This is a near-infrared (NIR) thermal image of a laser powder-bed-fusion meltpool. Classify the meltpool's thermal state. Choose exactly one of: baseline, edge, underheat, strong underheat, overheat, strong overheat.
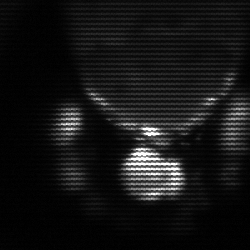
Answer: baseline